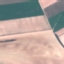
Label: AnnualCrop